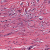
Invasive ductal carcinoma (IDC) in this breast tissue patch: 0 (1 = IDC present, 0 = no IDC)